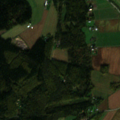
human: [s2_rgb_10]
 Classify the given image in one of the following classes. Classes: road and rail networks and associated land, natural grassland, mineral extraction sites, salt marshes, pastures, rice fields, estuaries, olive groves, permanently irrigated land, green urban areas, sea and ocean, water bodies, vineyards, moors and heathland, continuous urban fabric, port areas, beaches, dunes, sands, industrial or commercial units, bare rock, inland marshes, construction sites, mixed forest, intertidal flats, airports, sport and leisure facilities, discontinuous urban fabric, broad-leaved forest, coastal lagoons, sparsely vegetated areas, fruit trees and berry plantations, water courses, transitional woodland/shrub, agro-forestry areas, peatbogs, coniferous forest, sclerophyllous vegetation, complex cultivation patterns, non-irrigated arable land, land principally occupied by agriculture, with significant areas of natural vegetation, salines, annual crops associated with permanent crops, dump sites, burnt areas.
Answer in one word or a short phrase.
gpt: discontinuous urban fabric, non-irrigated arable land, broad-leaved forest, coniferous forest, mixed forest